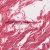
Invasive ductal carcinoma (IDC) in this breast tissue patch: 0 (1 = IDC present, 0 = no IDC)